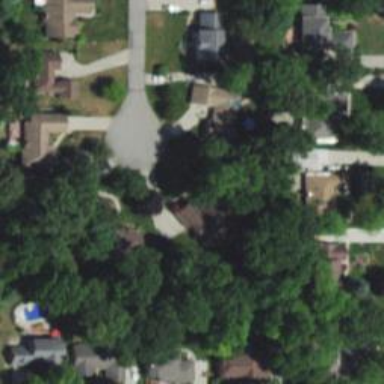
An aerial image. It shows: Residential road.